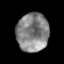
Tissue: prostate
Cell type: Epithelial cells
Senescence score: 0.3425
Nuclear area (px): 1204
Mean DAPI intensity: 133.207